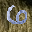
Label: 6